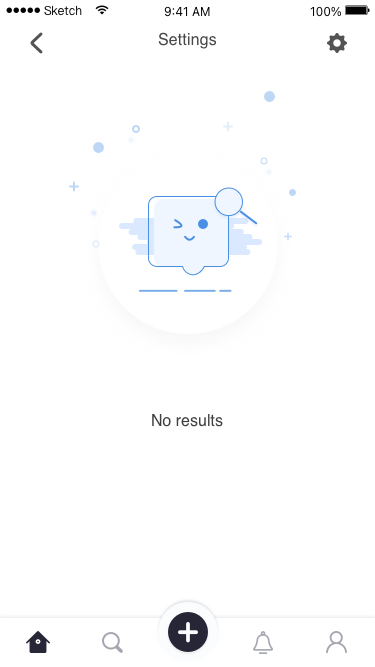
Text in this UI design:
No results
100%
9:41 AM
Sketch
Settings